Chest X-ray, PA view. Patient: 55 years old, sex F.
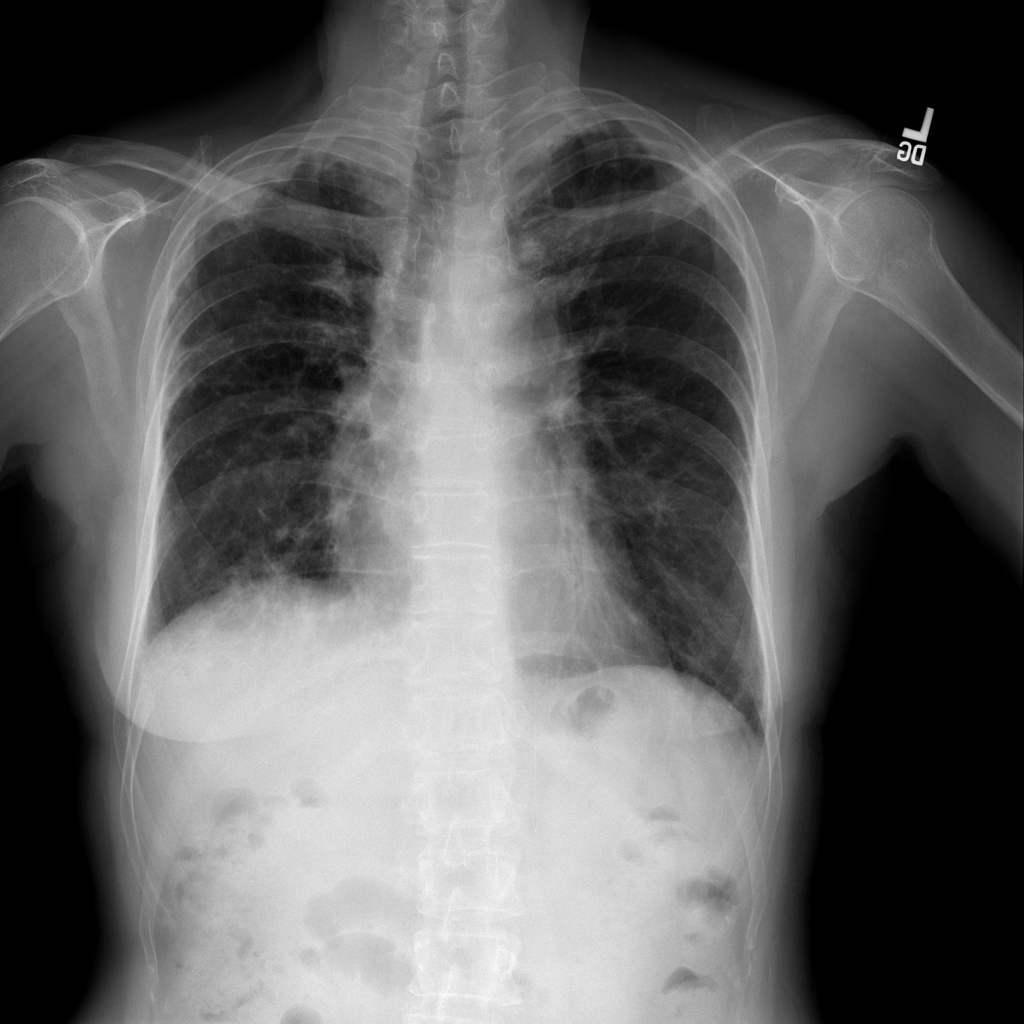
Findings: Fibrosis, Mass